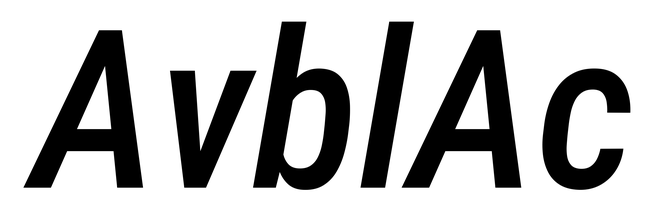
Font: Roboto-Italic_Condensed_Medium_Italic